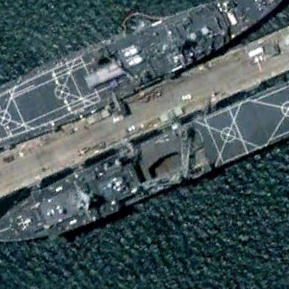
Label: combat